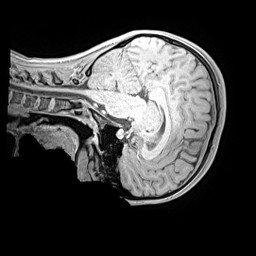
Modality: MP2RAGE
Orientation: sagittal
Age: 12
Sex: female
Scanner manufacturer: siemens
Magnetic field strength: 3 T
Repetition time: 4 s
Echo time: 0.00299 s